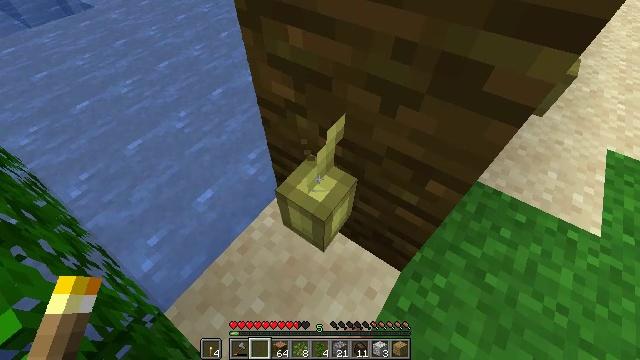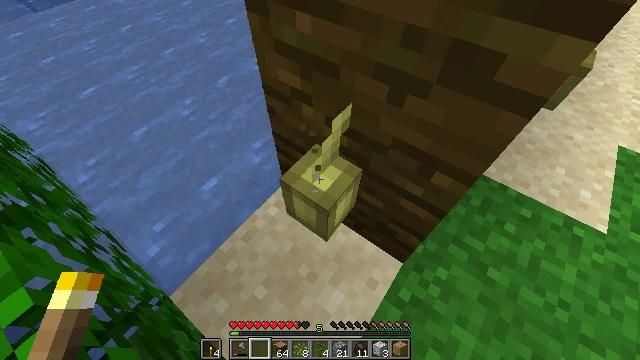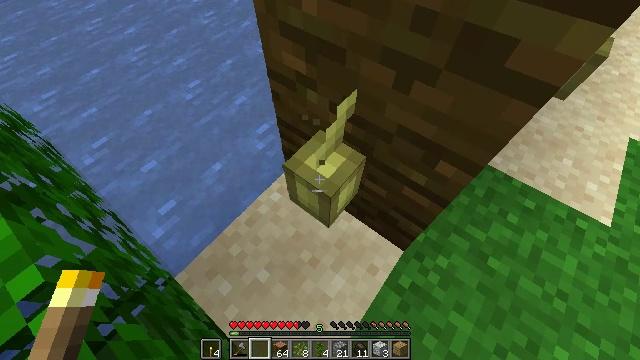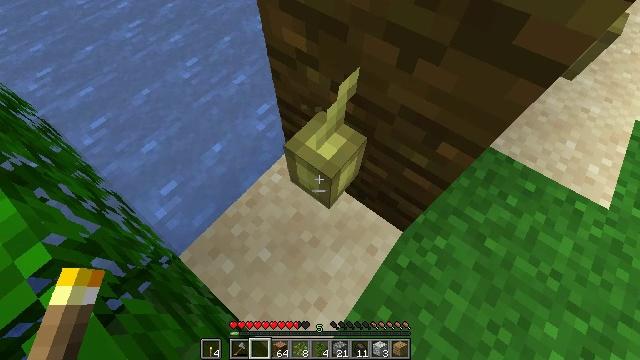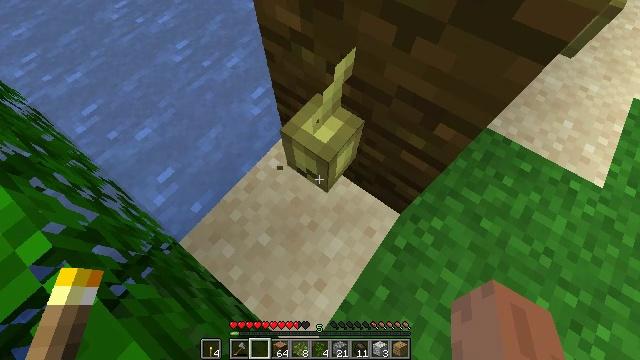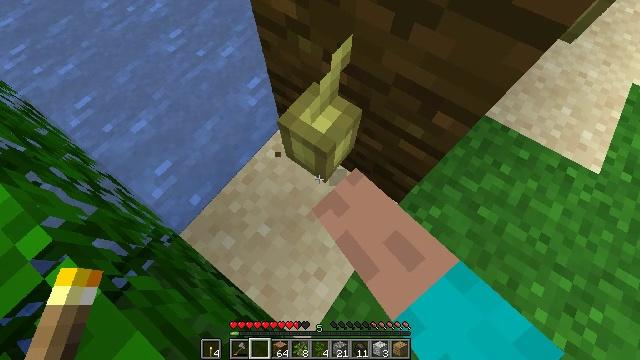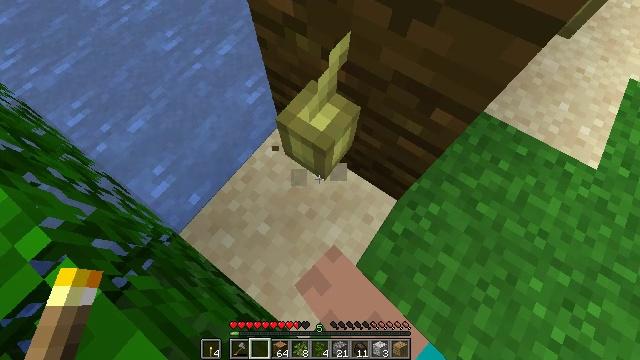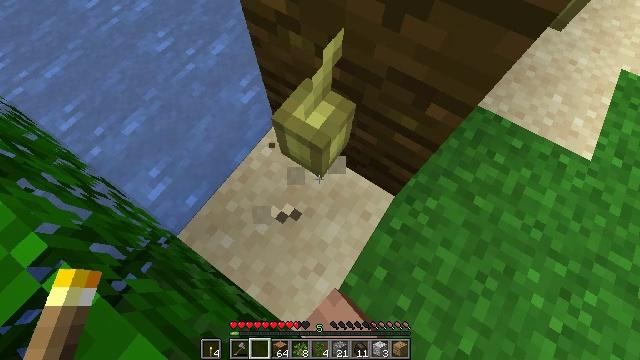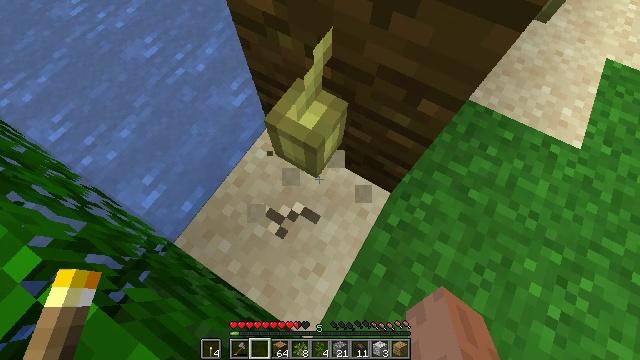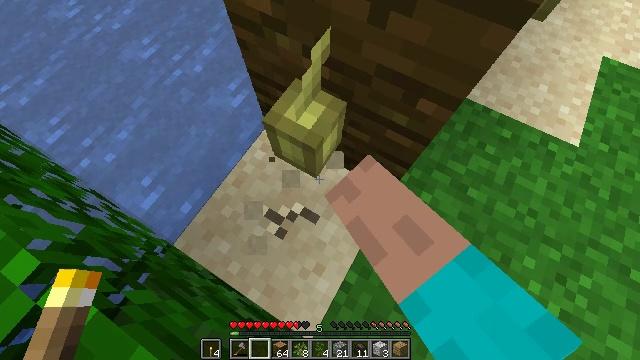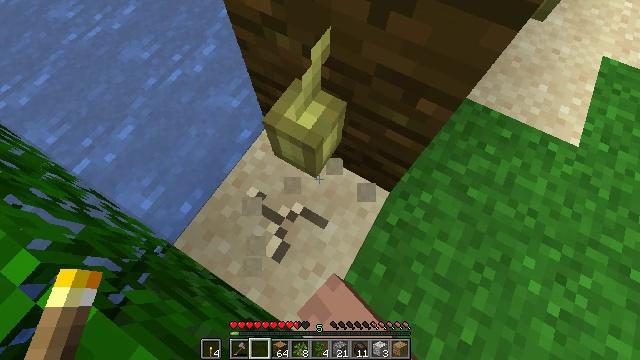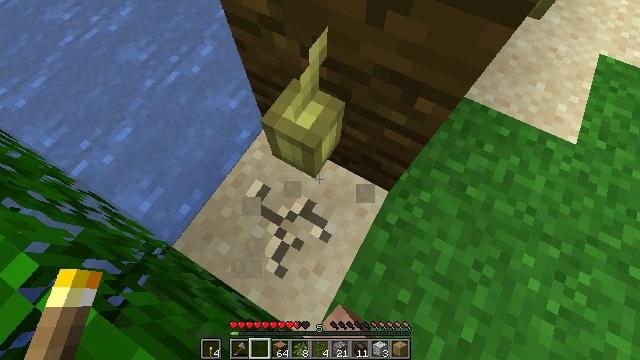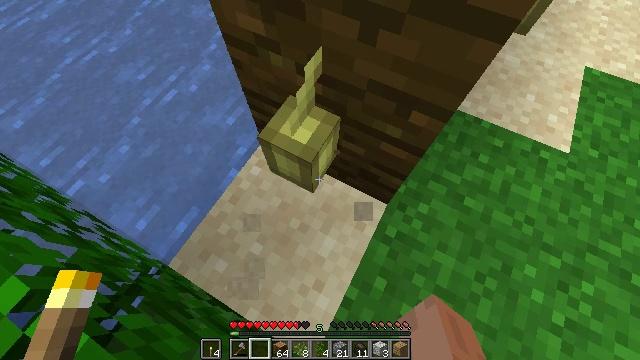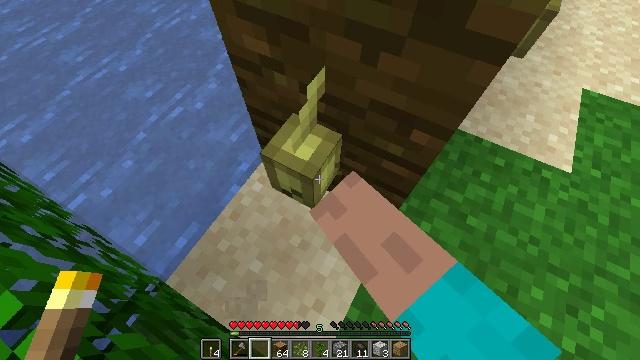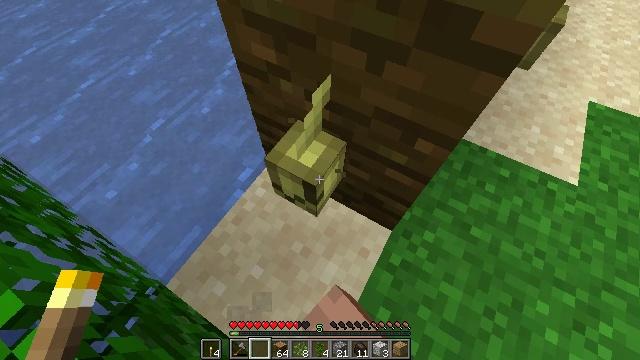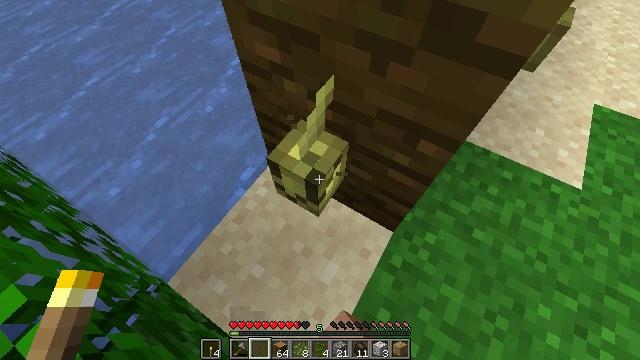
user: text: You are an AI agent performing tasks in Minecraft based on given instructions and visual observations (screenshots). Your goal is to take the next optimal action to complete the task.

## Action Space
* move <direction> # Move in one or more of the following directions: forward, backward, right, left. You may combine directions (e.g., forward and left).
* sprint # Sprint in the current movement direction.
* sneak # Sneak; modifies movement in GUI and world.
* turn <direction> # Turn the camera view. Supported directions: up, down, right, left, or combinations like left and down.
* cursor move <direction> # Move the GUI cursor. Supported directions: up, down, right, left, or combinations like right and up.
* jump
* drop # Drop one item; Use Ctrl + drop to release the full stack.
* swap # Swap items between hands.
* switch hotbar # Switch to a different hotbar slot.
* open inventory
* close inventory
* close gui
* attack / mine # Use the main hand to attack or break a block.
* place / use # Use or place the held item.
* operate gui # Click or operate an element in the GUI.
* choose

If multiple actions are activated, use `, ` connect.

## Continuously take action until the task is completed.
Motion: motion action
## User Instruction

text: Harvest the cocoa pods from the jungle tree.
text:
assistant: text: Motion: turn left and down
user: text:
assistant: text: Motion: turn left and down
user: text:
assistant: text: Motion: turn down
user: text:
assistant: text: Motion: turn right and down, attack / mine
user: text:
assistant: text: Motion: turn down, attack / mine
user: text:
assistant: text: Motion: attack / mine
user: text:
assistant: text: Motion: turn right, attack / mine
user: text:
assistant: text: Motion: turn right, attack / mine
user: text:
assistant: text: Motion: attack / mine
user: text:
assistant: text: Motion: attack / mine
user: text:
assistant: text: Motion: attack / mine
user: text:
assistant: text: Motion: turn right and up, attack / mine
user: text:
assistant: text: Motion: turn up, attack / mine
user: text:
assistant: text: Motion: turn left and up, attack / mine
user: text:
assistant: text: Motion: attack / mine
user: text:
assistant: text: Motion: attack / mine
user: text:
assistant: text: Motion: attack / mine
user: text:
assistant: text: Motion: attack / mine
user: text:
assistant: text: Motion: attack / mine
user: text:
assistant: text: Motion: attack / mine
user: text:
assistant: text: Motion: attack / mine
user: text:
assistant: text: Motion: turn right, attack / mine
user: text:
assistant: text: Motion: attack / mine